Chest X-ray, PA view. Patient: 59 years old, sex M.
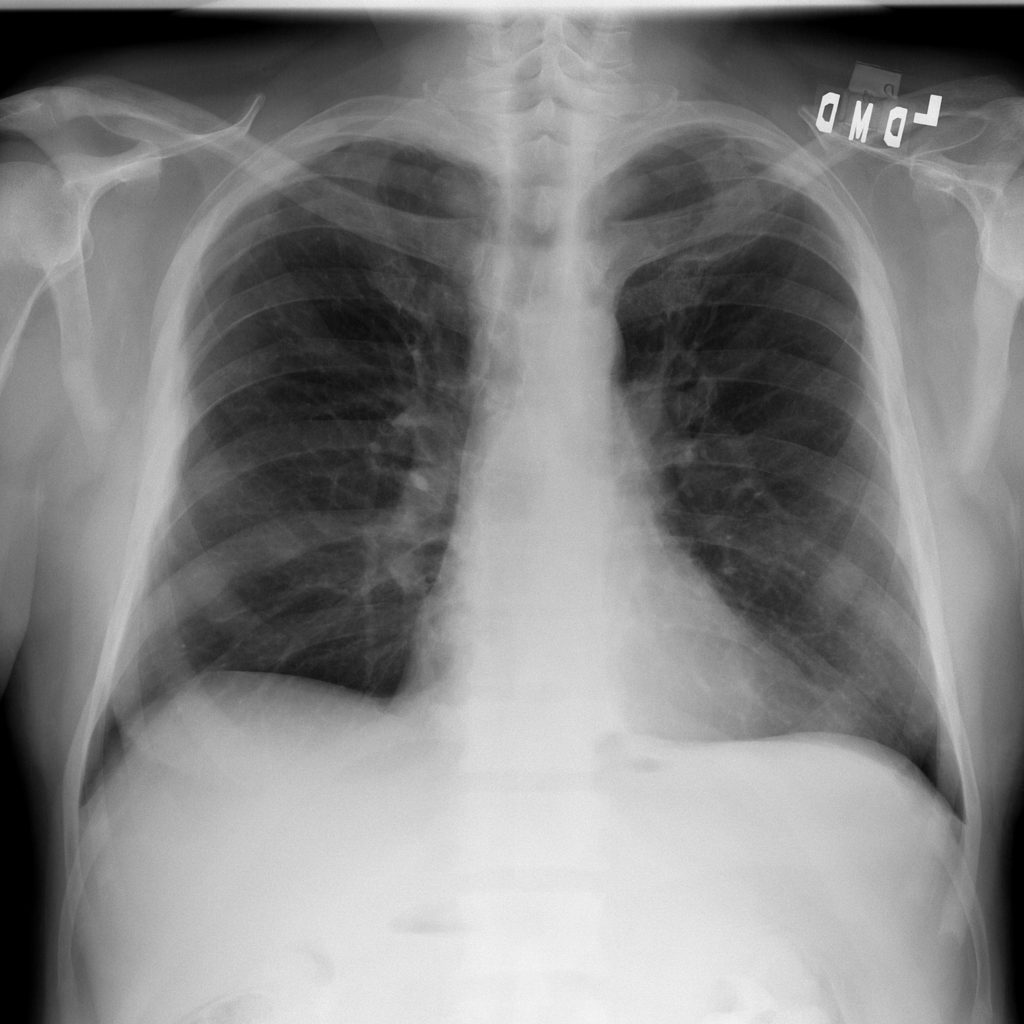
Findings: No Finding